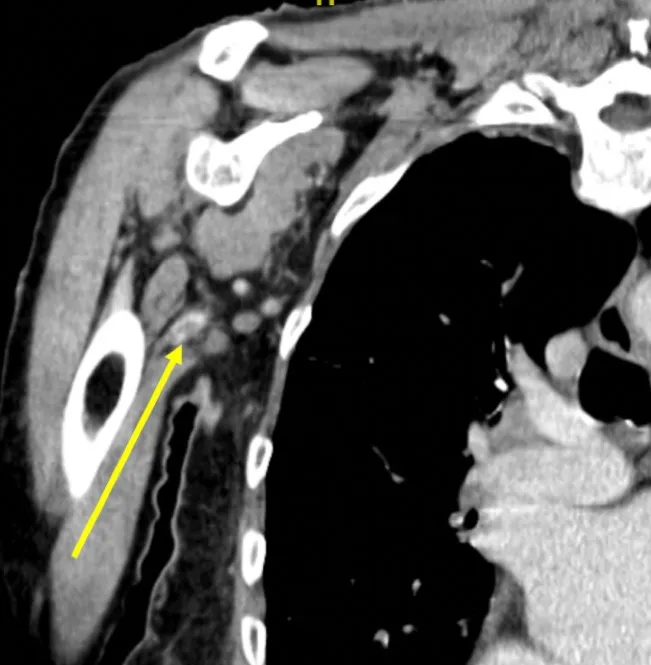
CT angiography of the right upper extremity in the coronal plane. There is a filling defect seen in the proximal right brachial artery at the level of the right humeral neck characteristic of 3 cm embolus (yellow arrow). There is a small amount of flow around this embolus into the mid right brachial artery.
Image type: radiology (ct)